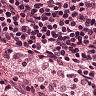
Metastatic tissue present: no